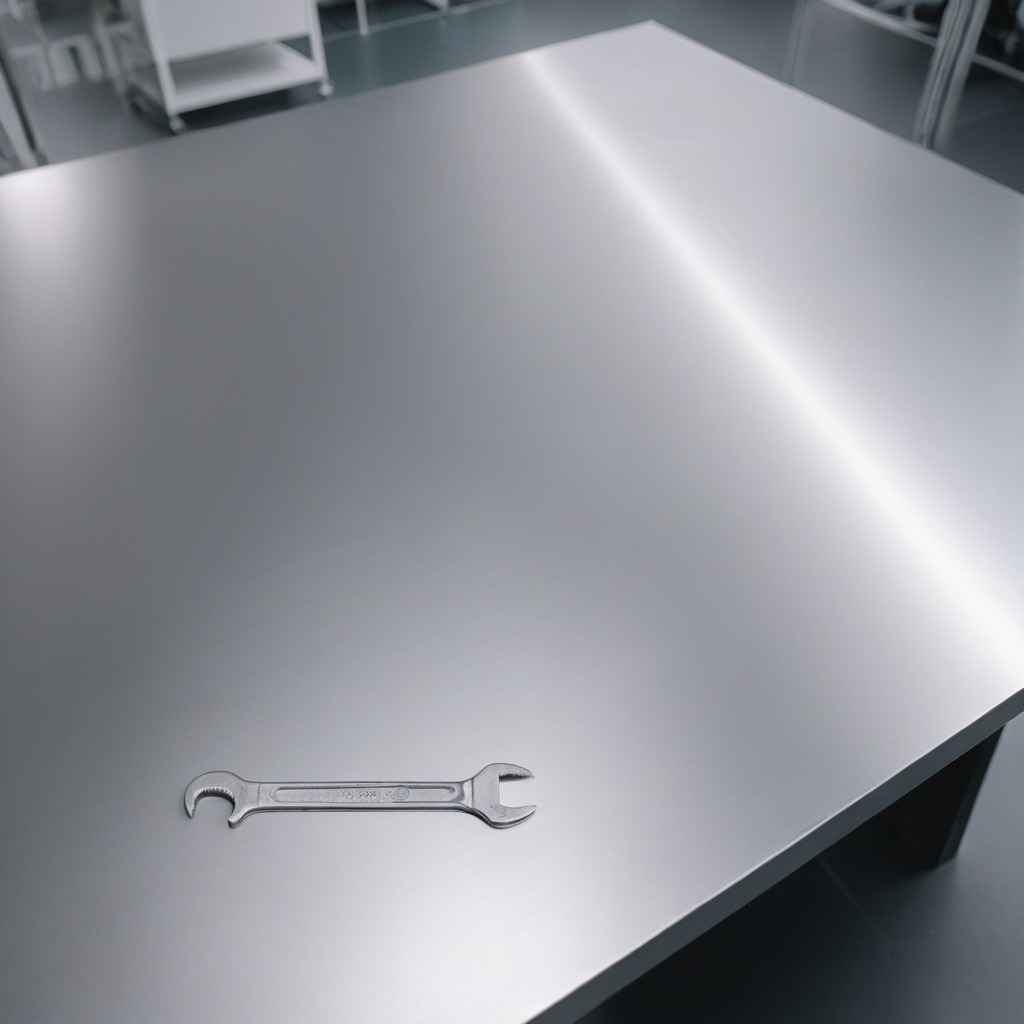
An wrench lies on the stainless steel table in a high-end prototyping lab.